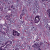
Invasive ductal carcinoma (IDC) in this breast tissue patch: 1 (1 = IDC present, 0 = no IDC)